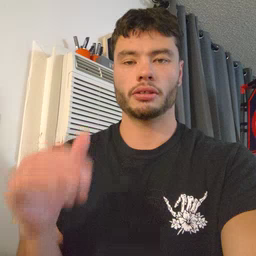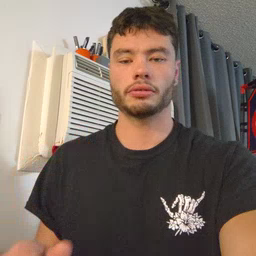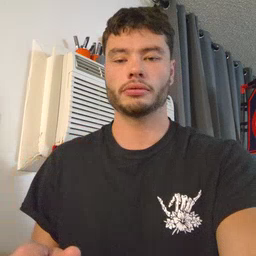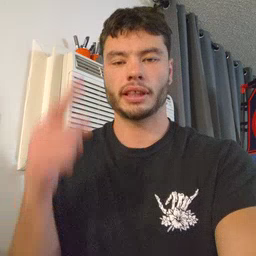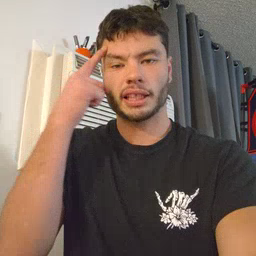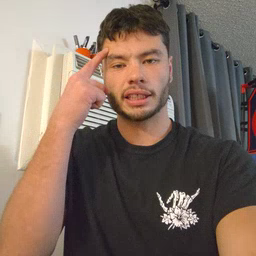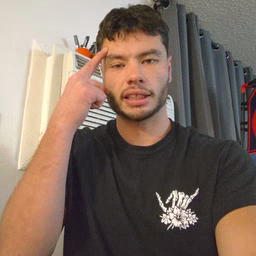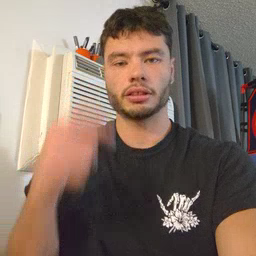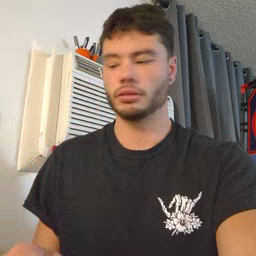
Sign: think